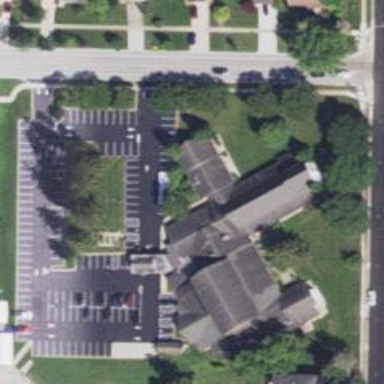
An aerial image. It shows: Building that serves as place of worship.